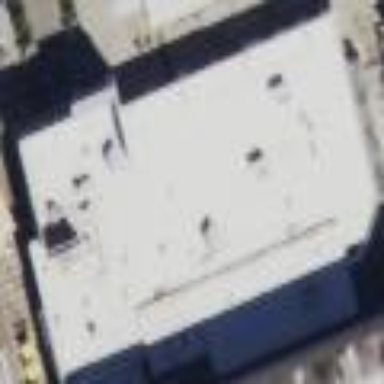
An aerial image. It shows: Commercial building.